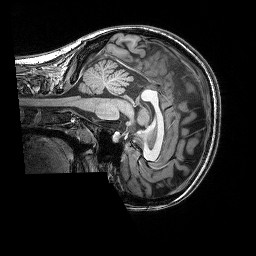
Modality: T1w
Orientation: sagittal
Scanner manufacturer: siemens
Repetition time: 2.25 s
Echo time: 0.00418 s